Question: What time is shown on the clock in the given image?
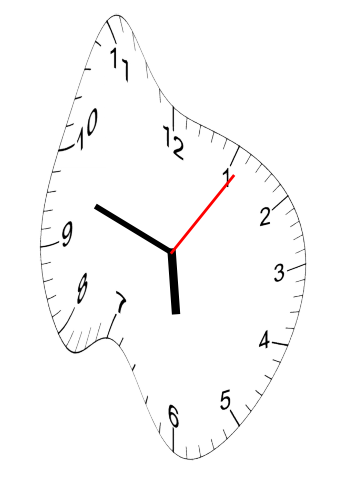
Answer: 05:48:06